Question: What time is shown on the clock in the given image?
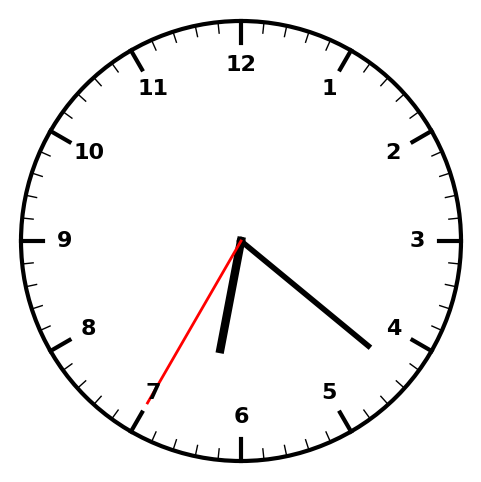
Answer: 06:21:35